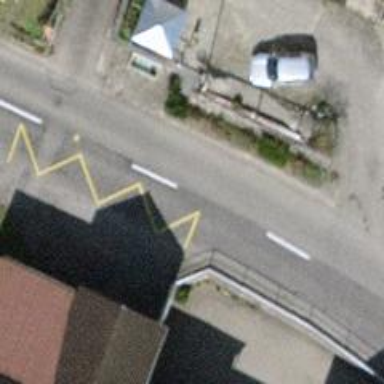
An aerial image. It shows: Public transport stop position.